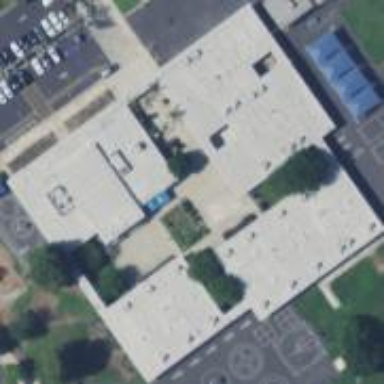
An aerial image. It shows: School building.